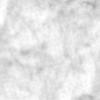
Label: no_change